Interaction volume radius: 10 \u00c5
Interaction volume height: 25 \u00c5
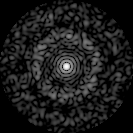
Disorder parameter: 0.8402